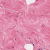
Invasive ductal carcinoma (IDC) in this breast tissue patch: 0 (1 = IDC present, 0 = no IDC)